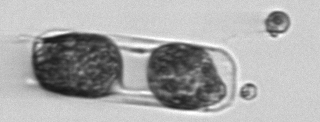
Label: Hemiaulus